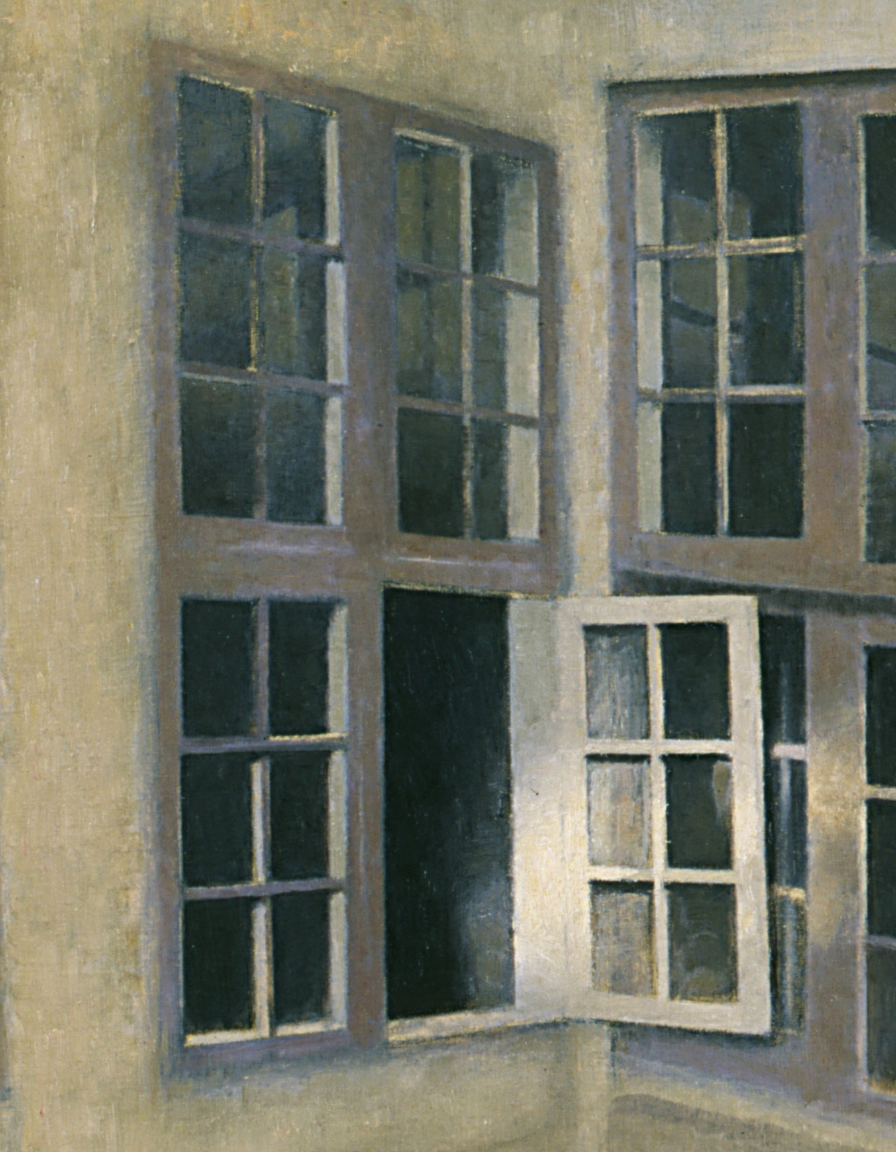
interior painting, medium, overcast daylight, one open window surrounded by closed windows, muted atmospheric background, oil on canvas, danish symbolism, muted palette